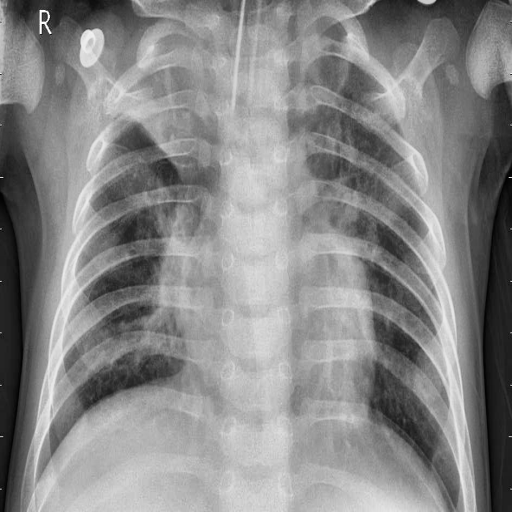
Finding: PNEUMONIA